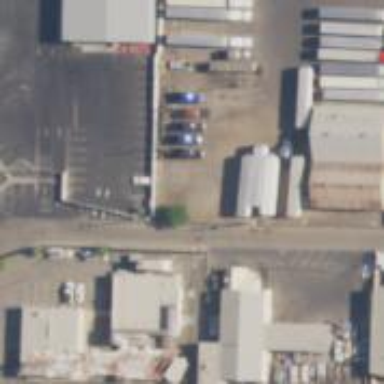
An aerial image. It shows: Industrial area.